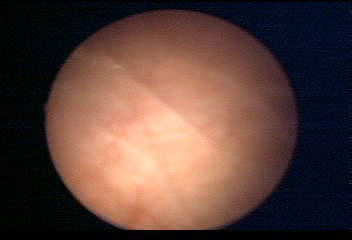
Modality: WLC
Class: Normal mucosa
Bladder cancer association: No